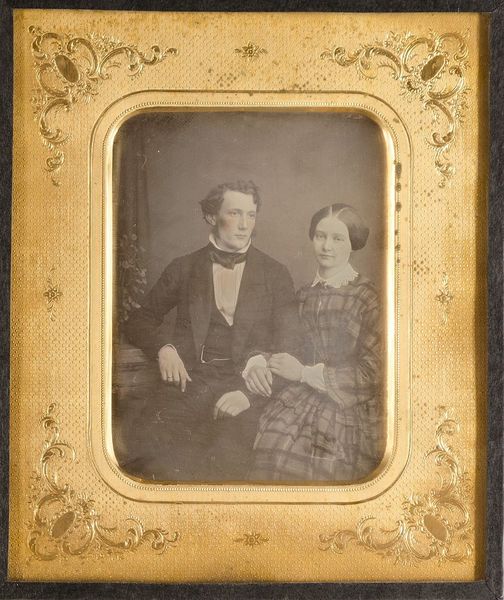
Titel: Wilhelm Leinau und seine Frau, Hamburg um 1850
Standort: Hamburg
Institution: Museum für Kunst und Gewerbe Hamburg
Schlagwörter: mann, frau, portrait, figur, paar, dress, formal, foto, fotografie, photographie, doppelbildnis, doppelportrait, photo, ehe, suit, blush, lichtbild, handkoloriert, daguerreotypie, husband, bildwerke, angewandte und bildende kunst, hessische systematik, porträt, porträtfotografie, porträtphotographie, hüftbild, doppelporträt, verheiratetes paar, matrimonium, ehestand, handkolorierung, wive